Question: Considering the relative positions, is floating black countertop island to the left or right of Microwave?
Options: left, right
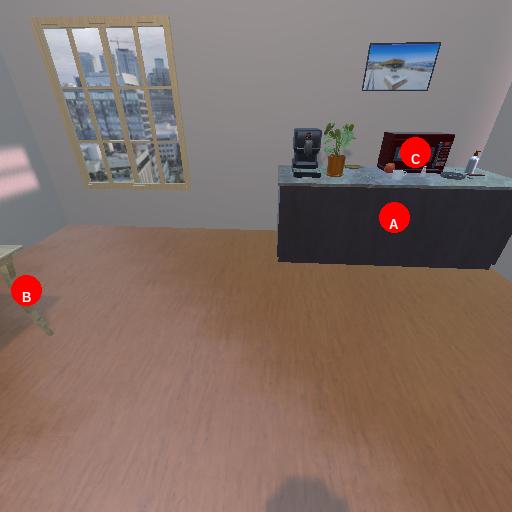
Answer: left